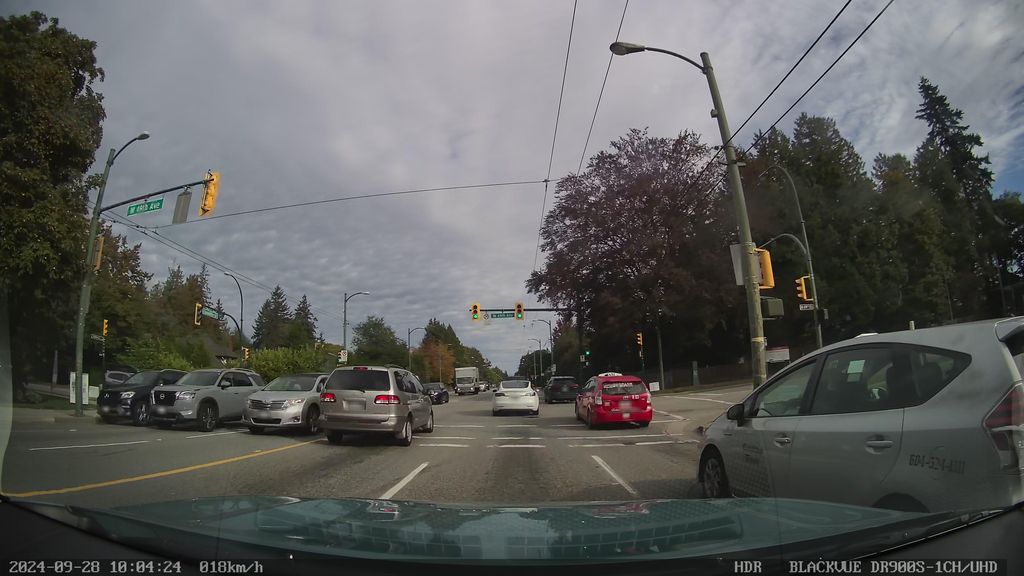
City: vancouver